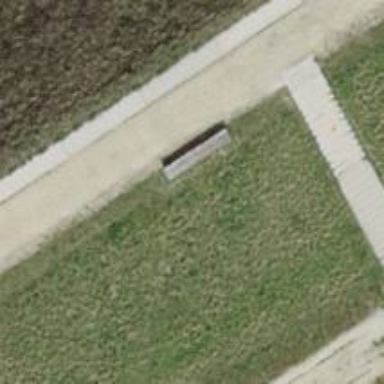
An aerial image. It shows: Bench for seating.